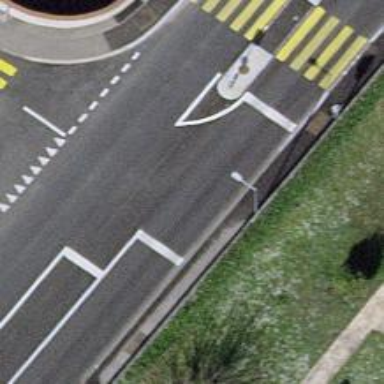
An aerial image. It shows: Secondary road with asphalt surface. There are sidewalks on both sides and cycle lane on the left.